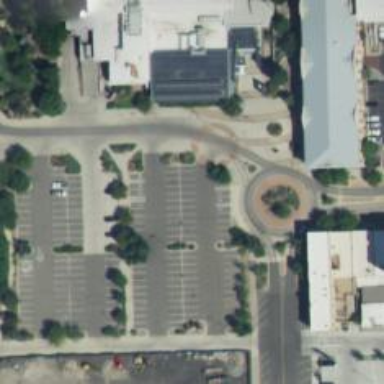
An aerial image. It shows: Parking space is available.